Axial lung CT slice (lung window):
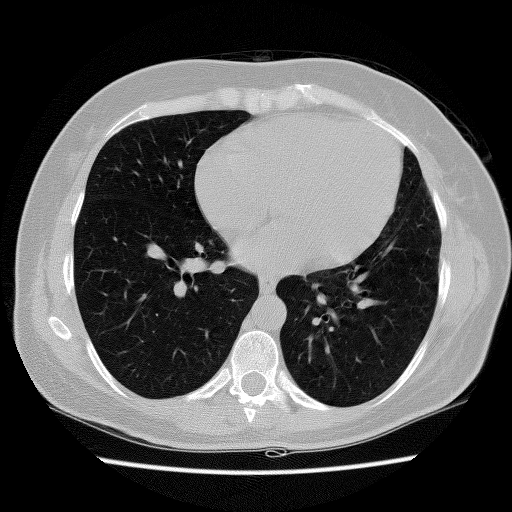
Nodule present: no